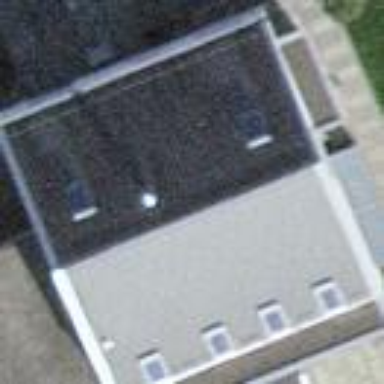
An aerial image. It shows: Simple and straightforward house.